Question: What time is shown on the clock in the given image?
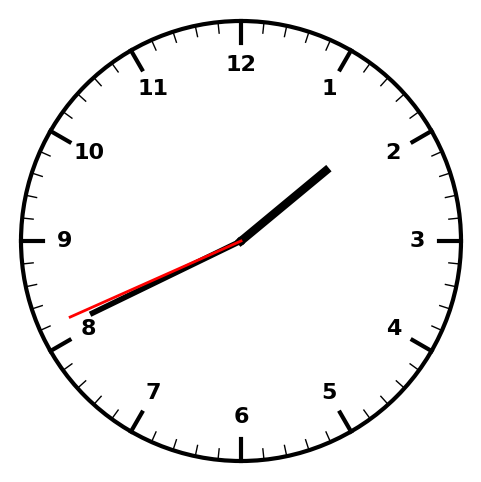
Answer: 01:40:41